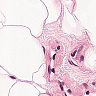
Metastatic tissue present: no